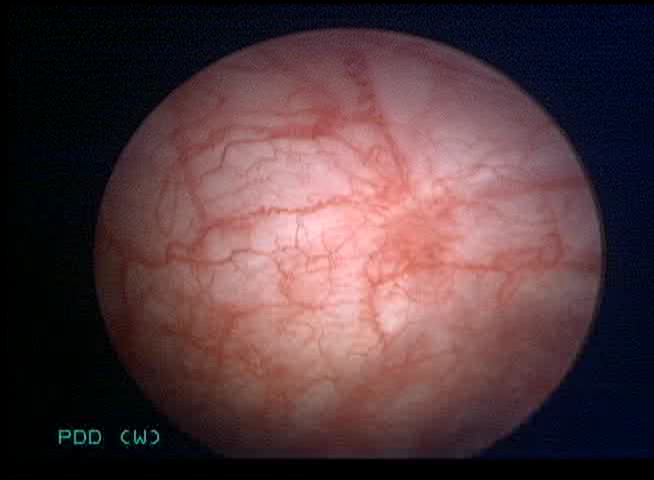
Modality: WLC
Class: Normal mucosa
Bladder cancer association: No